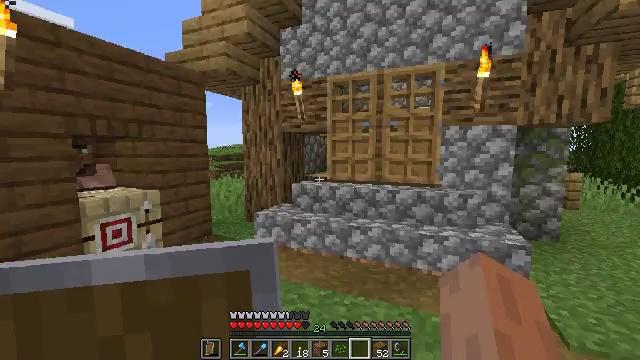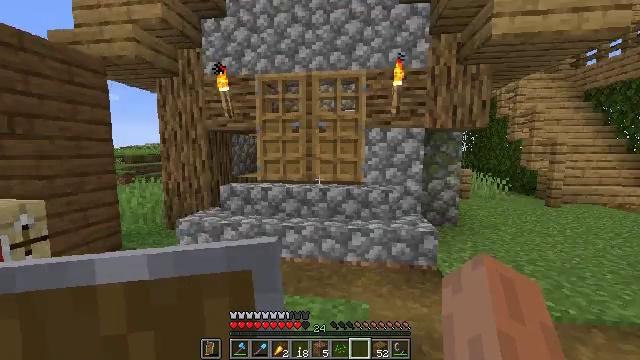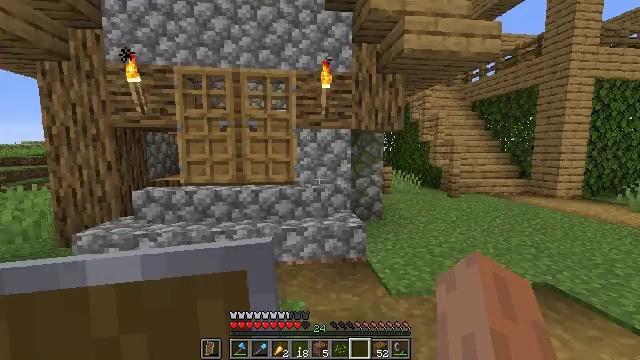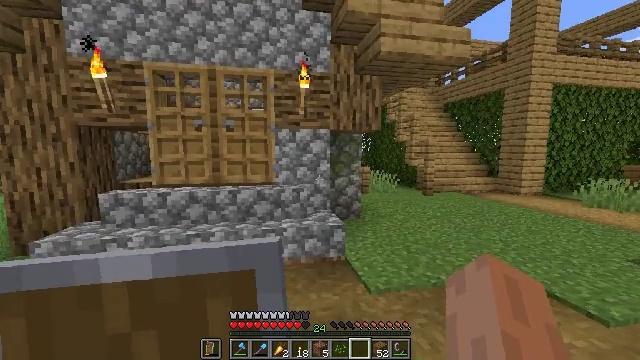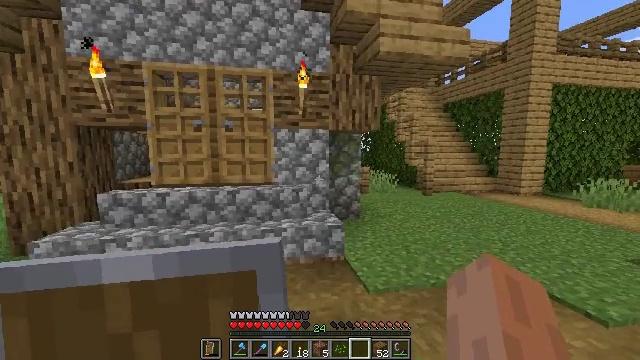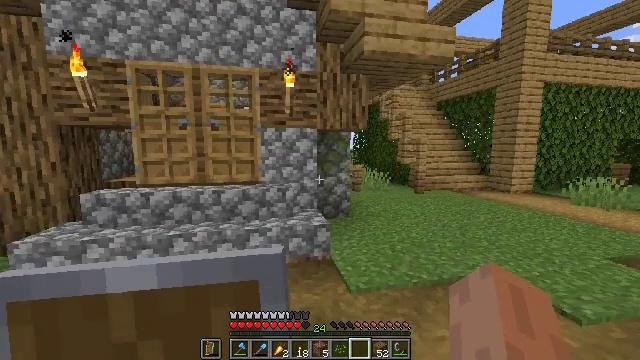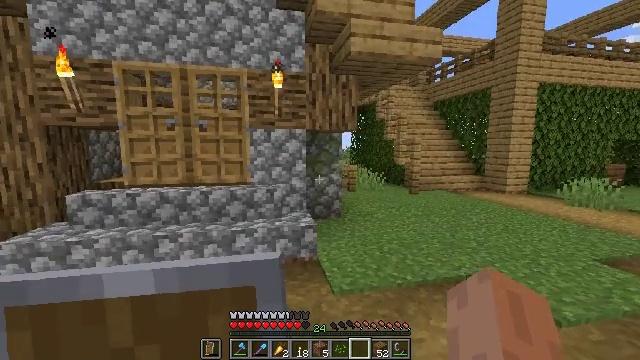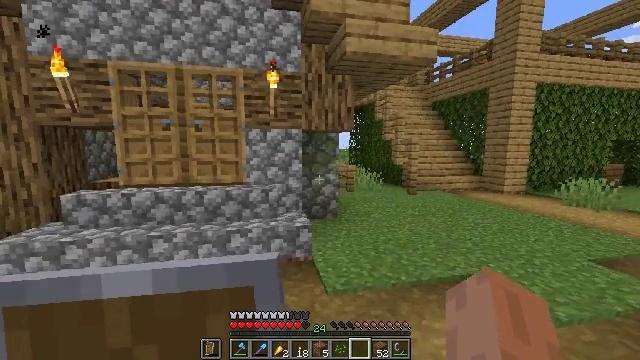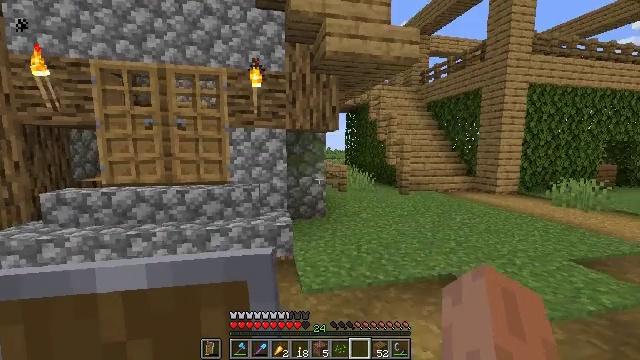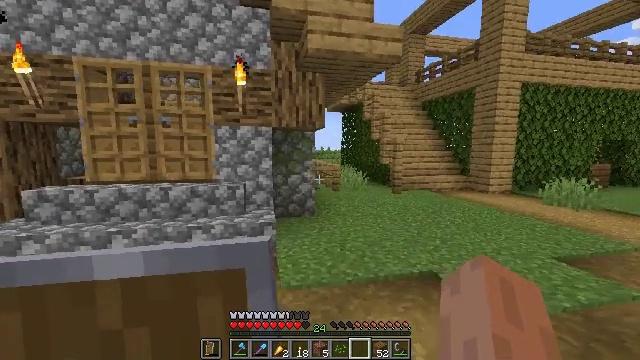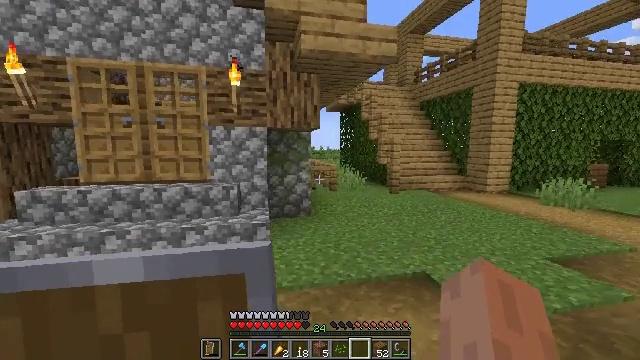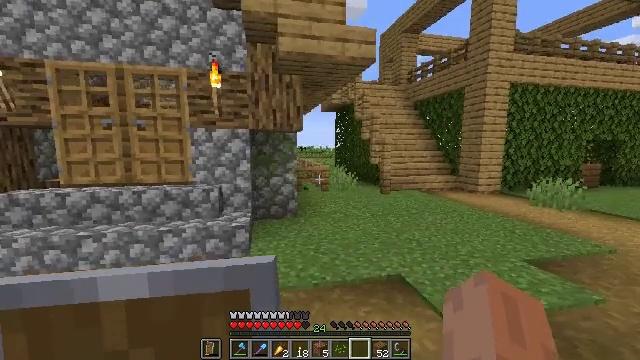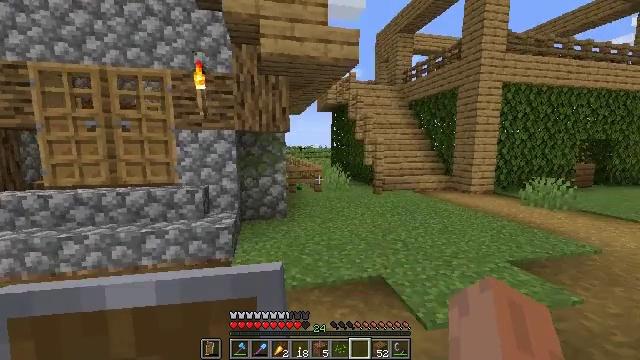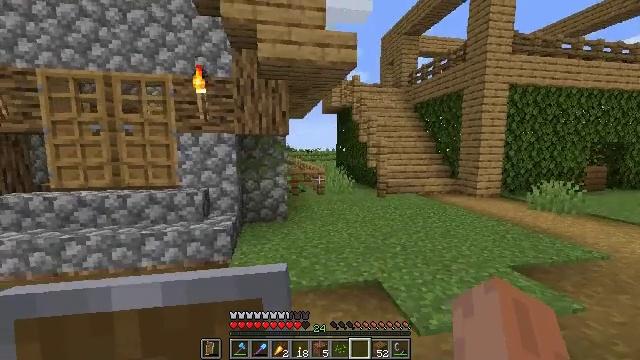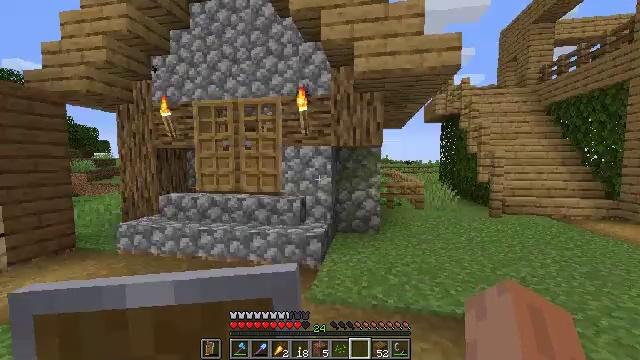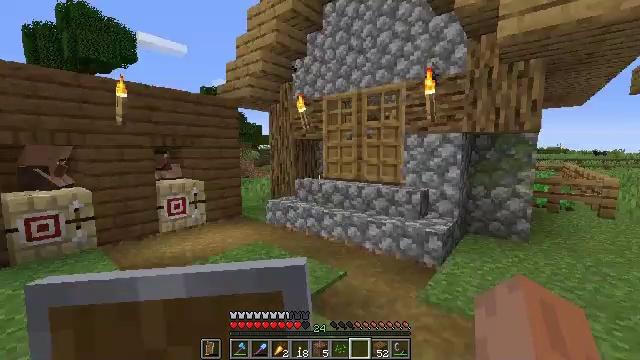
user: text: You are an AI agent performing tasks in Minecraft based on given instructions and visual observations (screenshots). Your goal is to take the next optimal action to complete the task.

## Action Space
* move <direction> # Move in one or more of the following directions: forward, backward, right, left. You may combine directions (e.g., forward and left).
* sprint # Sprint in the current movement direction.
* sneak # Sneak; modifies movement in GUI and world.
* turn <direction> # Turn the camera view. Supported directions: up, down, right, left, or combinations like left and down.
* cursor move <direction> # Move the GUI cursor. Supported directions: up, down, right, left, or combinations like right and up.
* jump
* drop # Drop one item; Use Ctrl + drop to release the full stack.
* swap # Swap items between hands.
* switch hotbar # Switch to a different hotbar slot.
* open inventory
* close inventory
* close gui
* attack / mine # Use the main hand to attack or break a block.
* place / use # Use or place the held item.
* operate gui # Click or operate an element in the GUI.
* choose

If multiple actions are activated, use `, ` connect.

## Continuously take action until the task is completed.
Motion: motion action
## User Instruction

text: Left click on the fletching table to mine it.
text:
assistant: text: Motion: turn right
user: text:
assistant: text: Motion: turn right
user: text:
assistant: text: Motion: turn right
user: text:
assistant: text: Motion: move right
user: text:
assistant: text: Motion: move right
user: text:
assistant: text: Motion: move right
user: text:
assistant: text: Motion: move right
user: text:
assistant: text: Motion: move right
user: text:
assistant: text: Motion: move right
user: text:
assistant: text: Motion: move right
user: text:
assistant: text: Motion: move right
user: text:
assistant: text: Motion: move right
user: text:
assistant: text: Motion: move right, turn left
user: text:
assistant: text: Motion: move forward and move right, turn left and up
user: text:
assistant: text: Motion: move forward and move right, turn left and down
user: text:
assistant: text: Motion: move forward, turn left and down
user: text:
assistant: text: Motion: move forward, turn left
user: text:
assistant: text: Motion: move forward
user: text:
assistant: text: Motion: move forward
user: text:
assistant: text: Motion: move forward, turn left
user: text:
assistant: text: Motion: move forward, turn left
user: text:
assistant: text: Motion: move forward and move left, turn left
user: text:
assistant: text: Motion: move forward and move left, turn left
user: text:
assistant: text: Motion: move forward and move left, turn left and up
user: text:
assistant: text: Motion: move forward and move left, turn left
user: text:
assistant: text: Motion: move forward and move left
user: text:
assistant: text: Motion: move forward
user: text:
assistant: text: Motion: move forward
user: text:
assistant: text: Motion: move forward
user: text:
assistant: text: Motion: turn left